Field crop: maize
Growth stage: 2
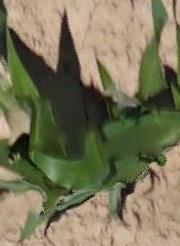
Species: maize